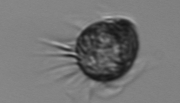
Label: Ciliophora